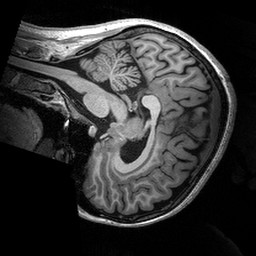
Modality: T1w
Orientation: sagittal
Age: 28
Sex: female
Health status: healthy
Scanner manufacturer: siemens
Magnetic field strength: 3 T
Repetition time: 2.53 s
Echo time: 0.00288 s